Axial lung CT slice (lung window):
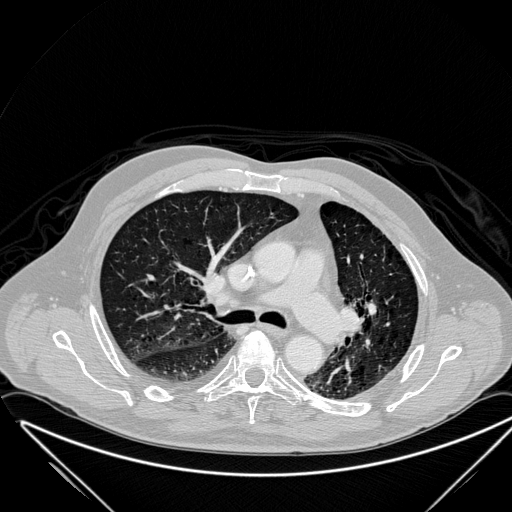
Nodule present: no